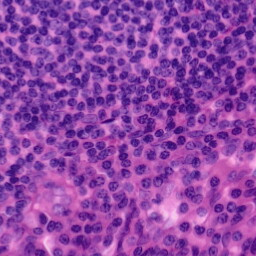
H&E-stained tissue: Tonsil